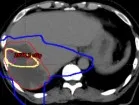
Dose distributions and comparison of treatment response before and after radiotherapy. (B) Coronary and transverse image changes of the tumor before and after radiotherapy, the best response was PR after radiotherapy.
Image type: radiology (ct)